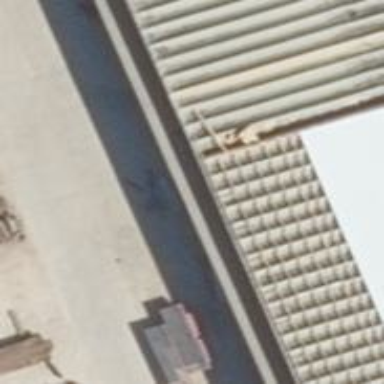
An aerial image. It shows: Close-up view of roof part of building.